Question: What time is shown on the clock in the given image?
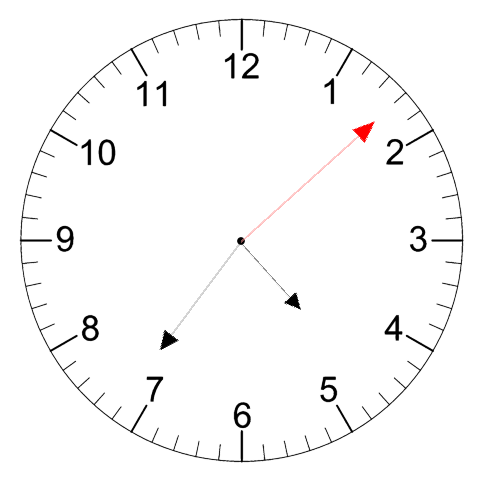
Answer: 04:36:08